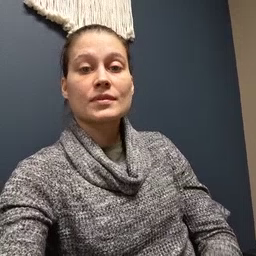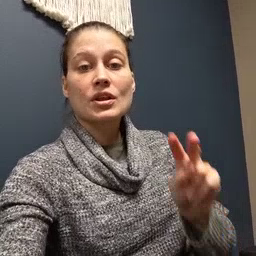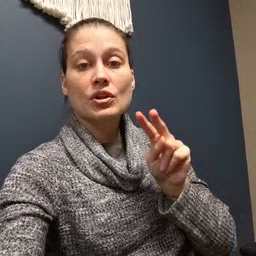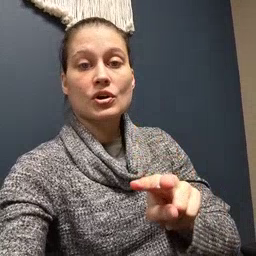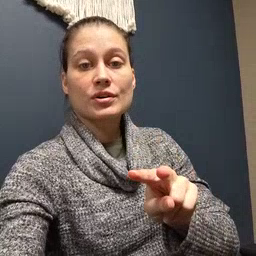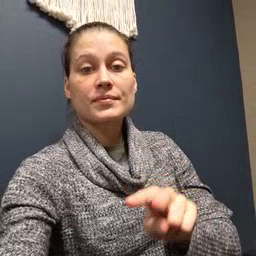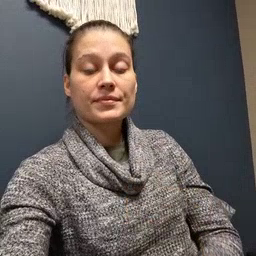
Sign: look